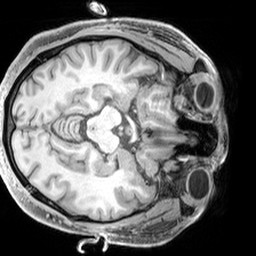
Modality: T1w
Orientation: axial
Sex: male
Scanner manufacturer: siemens
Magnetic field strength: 3 T
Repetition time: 2.3 s
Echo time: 0.00226 s